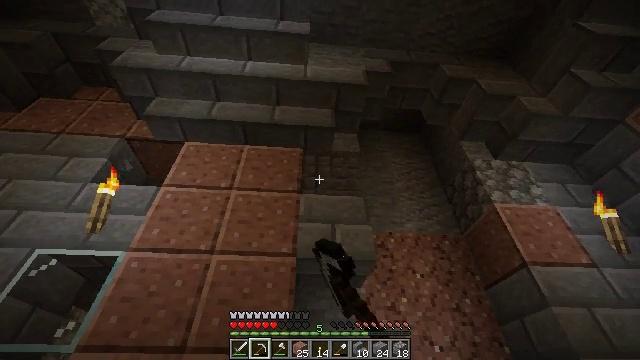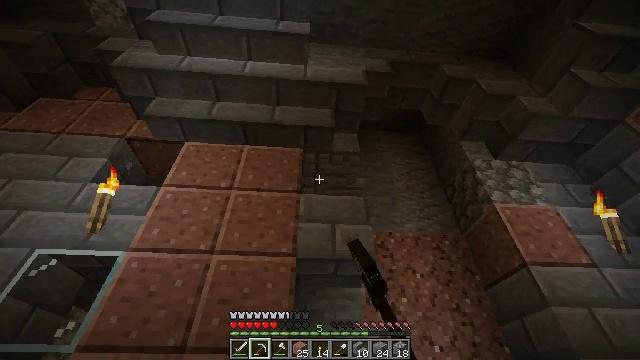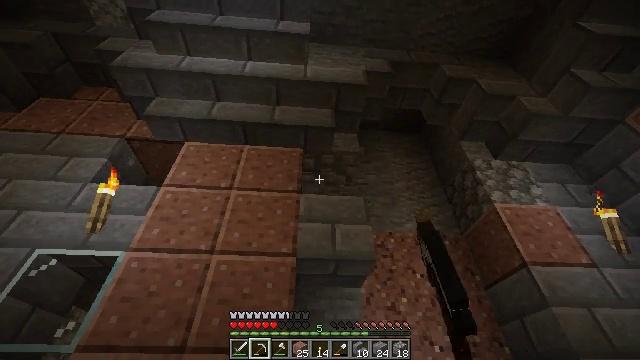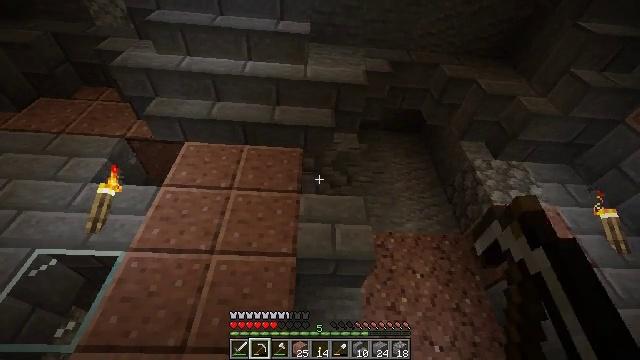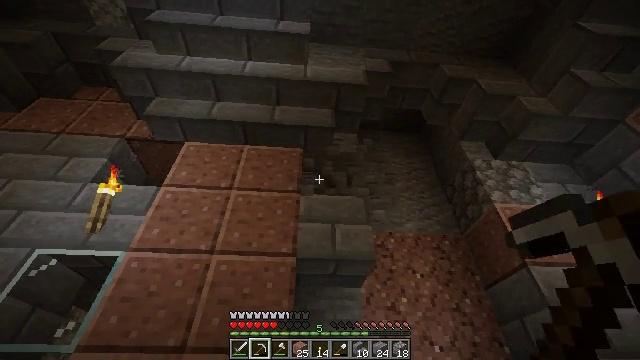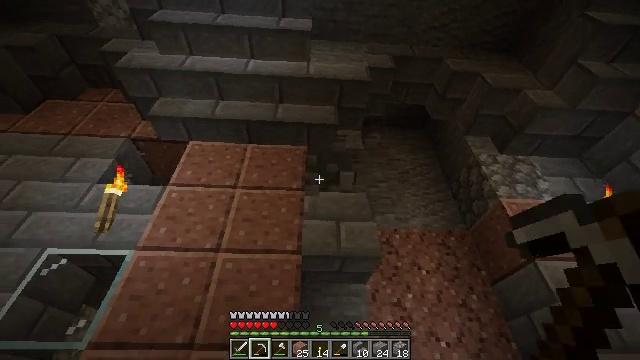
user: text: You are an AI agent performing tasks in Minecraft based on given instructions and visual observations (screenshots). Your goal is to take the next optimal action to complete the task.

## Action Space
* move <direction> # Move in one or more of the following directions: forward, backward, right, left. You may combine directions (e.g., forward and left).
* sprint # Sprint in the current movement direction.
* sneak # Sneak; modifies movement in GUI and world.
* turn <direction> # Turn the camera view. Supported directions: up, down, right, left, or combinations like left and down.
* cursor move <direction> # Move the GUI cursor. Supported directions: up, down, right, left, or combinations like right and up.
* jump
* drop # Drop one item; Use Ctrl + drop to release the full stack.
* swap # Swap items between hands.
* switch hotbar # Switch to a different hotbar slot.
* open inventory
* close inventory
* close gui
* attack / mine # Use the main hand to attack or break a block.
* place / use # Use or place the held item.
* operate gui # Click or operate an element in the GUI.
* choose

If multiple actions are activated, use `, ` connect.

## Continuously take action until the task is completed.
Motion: motion action
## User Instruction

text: Break the stone bricks to collect them.
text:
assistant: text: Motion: attack / mine
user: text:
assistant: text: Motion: attack / mine
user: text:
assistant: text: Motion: attack / mine
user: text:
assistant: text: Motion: attack / mine
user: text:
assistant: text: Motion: turn left
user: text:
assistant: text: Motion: no_op